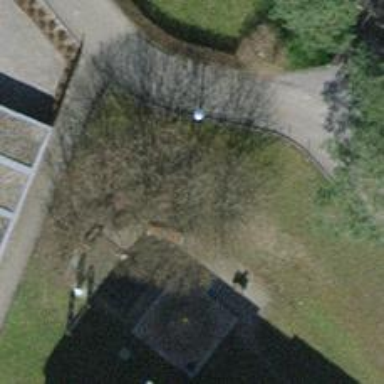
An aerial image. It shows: Urban tree adding natural touch to the cityscape.